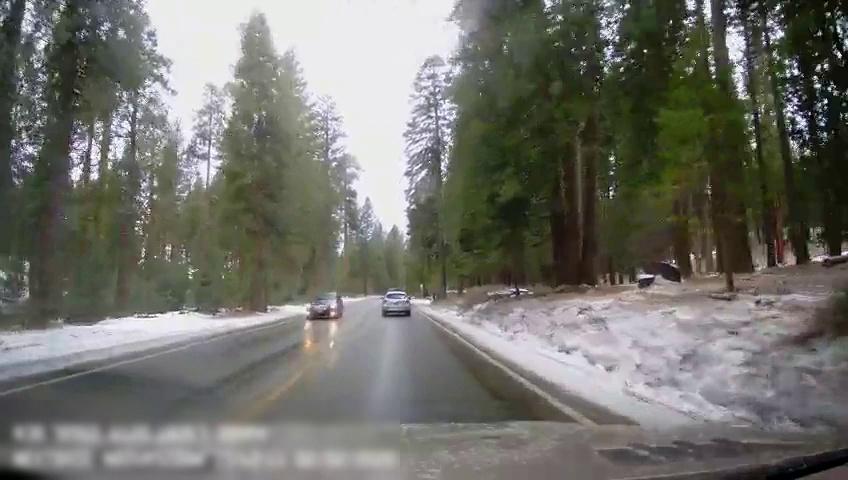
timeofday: Day
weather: Cloudy
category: Drivable Space
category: Vehicles | Truck
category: Vehicles | Car
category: Vehicles | Car
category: Lanes | Current Lane
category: Lanes | Current Lane
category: Lanes | Opposite Lane
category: Lanes | Opposite Lane